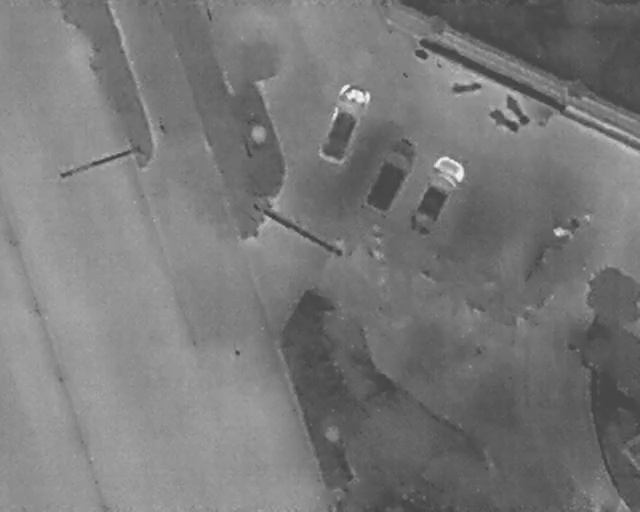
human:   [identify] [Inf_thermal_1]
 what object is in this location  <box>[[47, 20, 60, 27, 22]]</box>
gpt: <ref>1 large car at the top</ref>